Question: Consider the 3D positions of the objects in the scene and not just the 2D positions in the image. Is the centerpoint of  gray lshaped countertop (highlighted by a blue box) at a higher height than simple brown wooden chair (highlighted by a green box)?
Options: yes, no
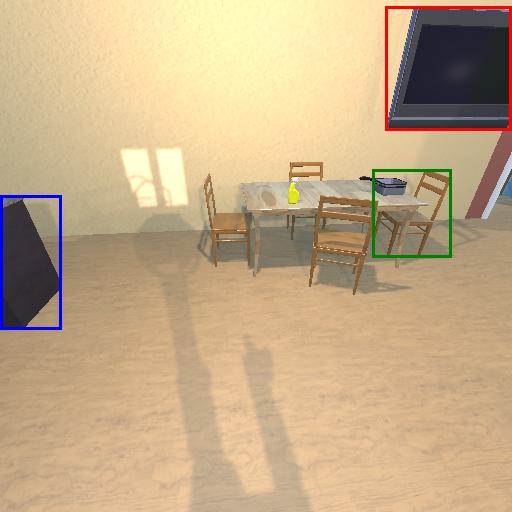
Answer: yes